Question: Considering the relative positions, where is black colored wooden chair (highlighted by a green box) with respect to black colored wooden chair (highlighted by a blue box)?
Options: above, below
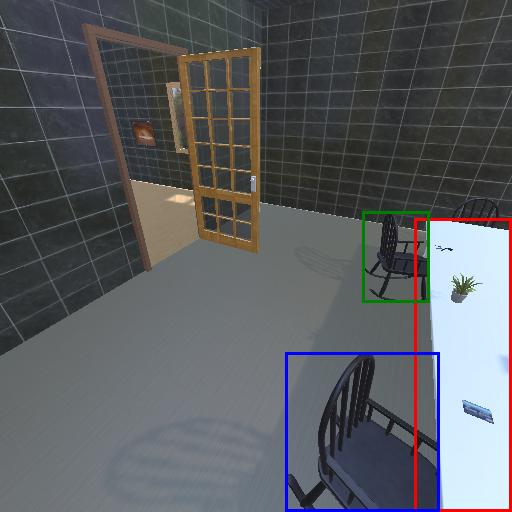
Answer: above